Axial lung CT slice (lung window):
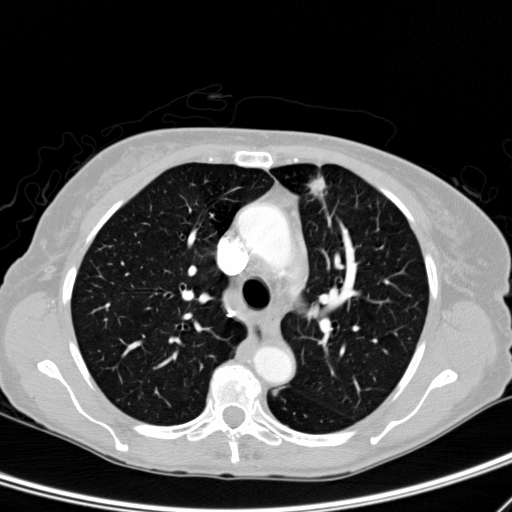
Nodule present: yes
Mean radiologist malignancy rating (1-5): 5